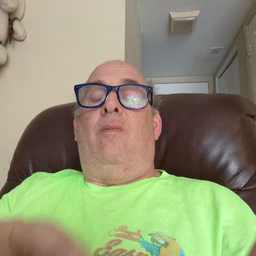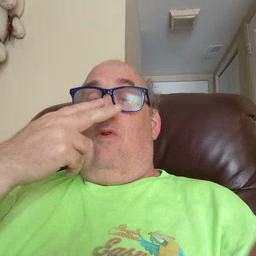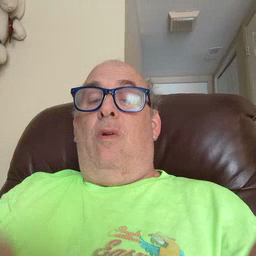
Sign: look